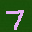
Label: 7